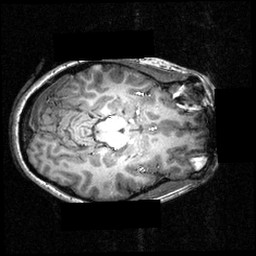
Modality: T1w
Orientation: axial
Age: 24
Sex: female
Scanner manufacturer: siemens
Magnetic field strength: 3.951 T
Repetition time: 1.5 s
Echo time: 0.00335 s